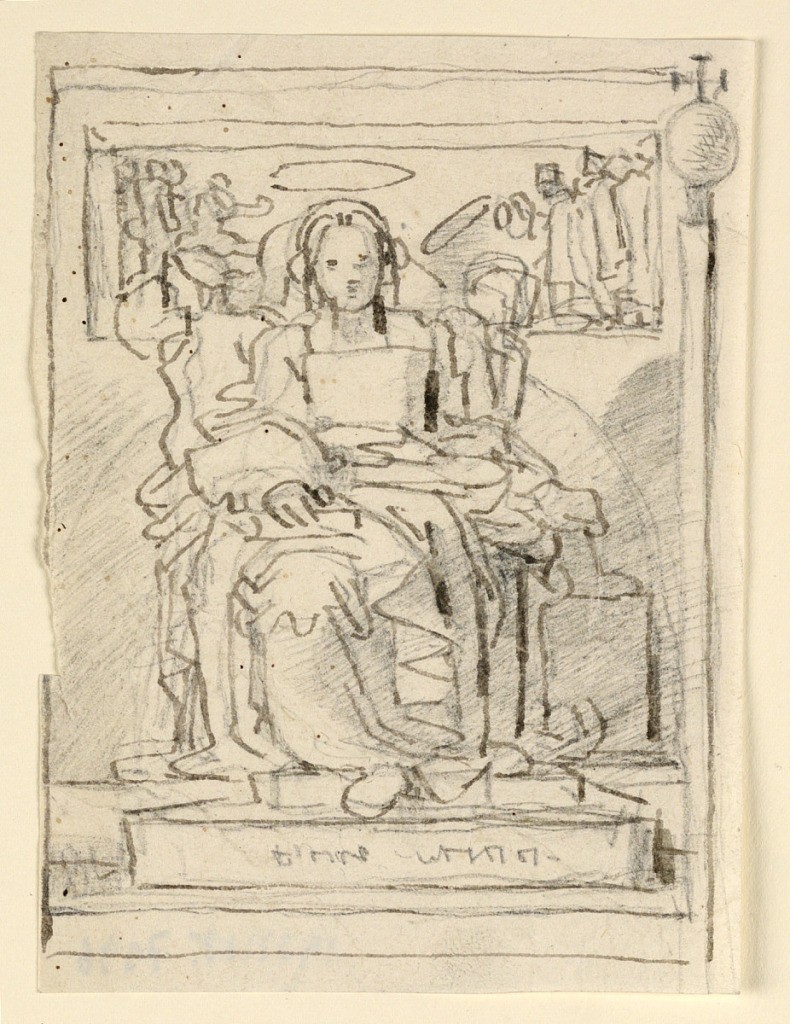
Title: The Virgin and Child Enthroned
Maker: Fortunato Duranti, Italian, 1787 - 1863
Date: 1820–1850
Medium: Graphite, pen and ink on paper
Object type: Drawing
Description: The Virgin and Child enthroned with figures above.